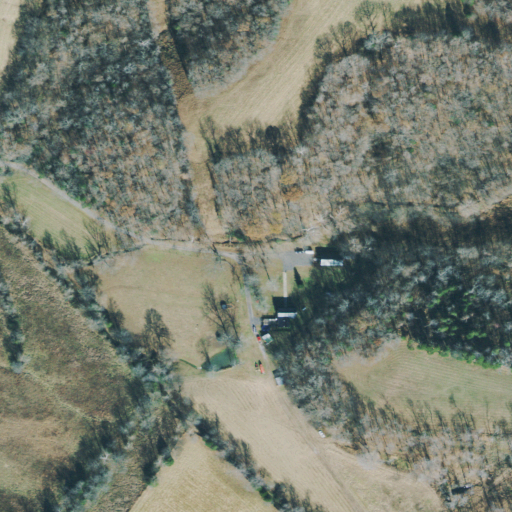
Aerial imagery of valley in Tennessee named Schuff Hollow containing deciduous forest, pasture, mixed forest, herbaceous wetlands, and open development